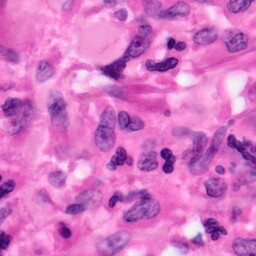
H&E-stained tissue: Pancreatic